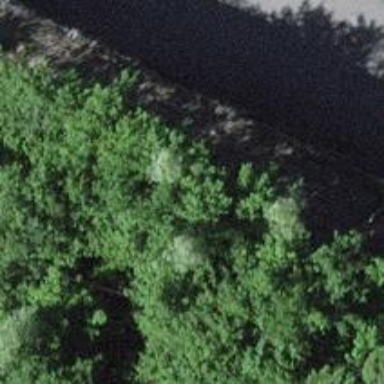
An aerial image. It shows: Retaining wall.